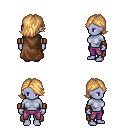
a pixel art fantasy rpg character, female body template, dark elf, purple skin, brown cape, magenta pants, light blonde swoop hairstyle, leather bracers, four views (front, back, left, right), 2x2 character sprite sheet, small pixel art, hard edges, no anti-aliasing